Aerial crown-view tile of a tropical tree (Barro Colorado Island, Panama), acquired 20240716:
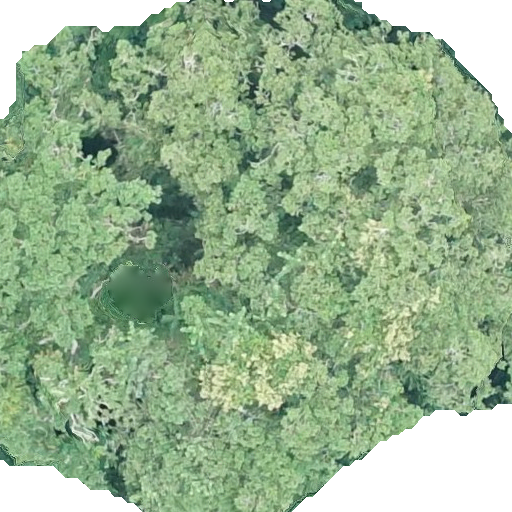
Species: Brosimum alicastrum
GBIF accepted scientific name: Brosimum alicastrum
Crown area: 438.816 m²